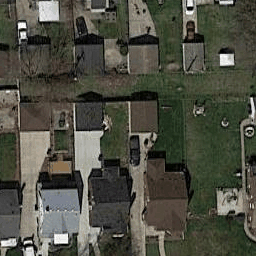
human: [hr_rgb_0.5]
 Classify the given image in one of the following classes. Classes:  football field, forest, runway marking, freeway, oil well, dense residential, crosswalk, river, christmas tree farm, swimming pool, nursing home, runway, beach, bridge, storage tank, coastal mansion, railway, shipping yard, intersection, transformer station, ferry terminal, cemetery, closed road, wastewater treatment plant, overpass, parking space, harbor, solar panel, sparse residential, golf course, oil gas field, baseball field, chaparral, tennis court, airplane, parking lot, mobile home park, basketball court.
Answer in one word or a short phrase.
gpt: dense residential